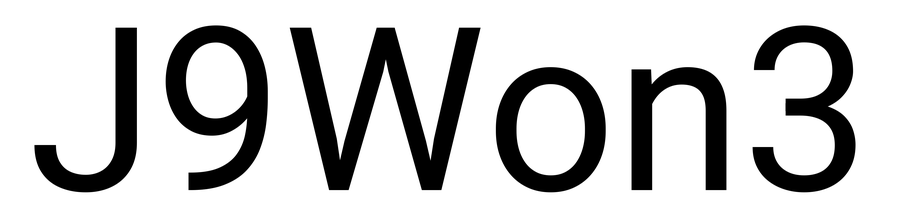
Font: Roboto_Regular